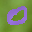
Label: 0